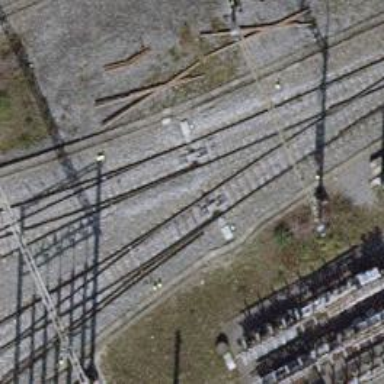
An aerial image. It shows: Railway switch.